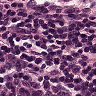
Metastatic tissue present: no